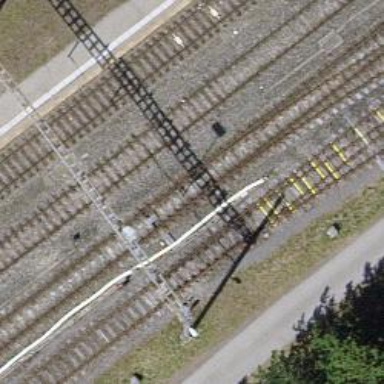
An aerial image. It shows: Railway switch.